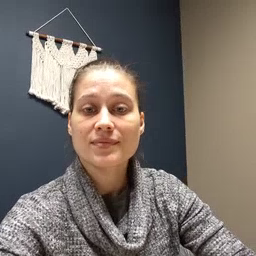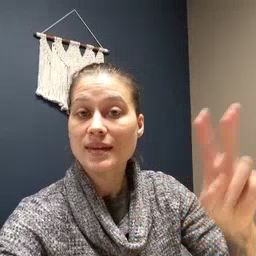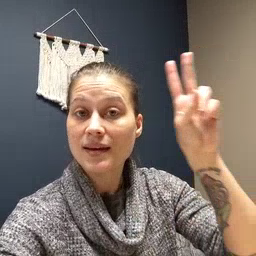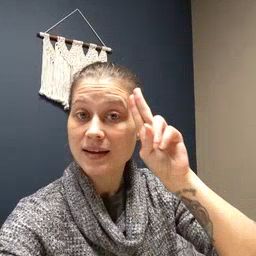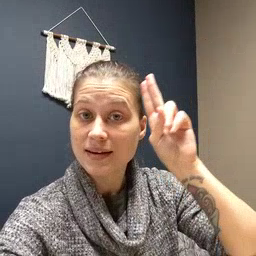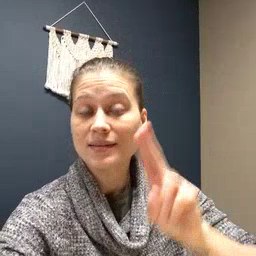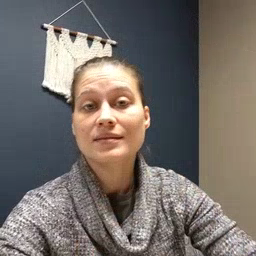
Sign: uncle